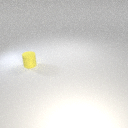
small yellow rubber cylinder